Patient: sex F, age 74
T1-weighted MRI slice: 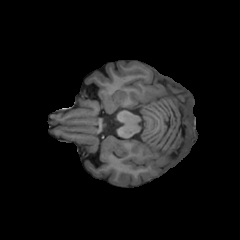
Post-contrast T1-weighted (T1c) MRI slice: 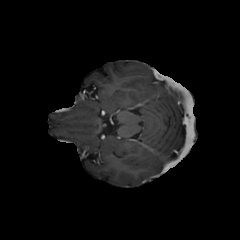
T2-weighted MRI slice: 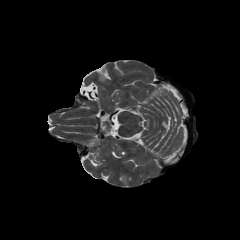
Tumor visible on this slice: no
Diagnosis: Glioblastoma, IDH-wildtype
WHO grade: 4